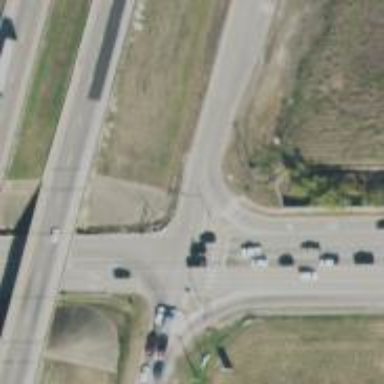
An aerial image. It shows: Secondary link road.